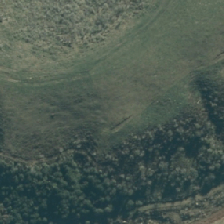
Land cover: grose_broom